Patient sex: M
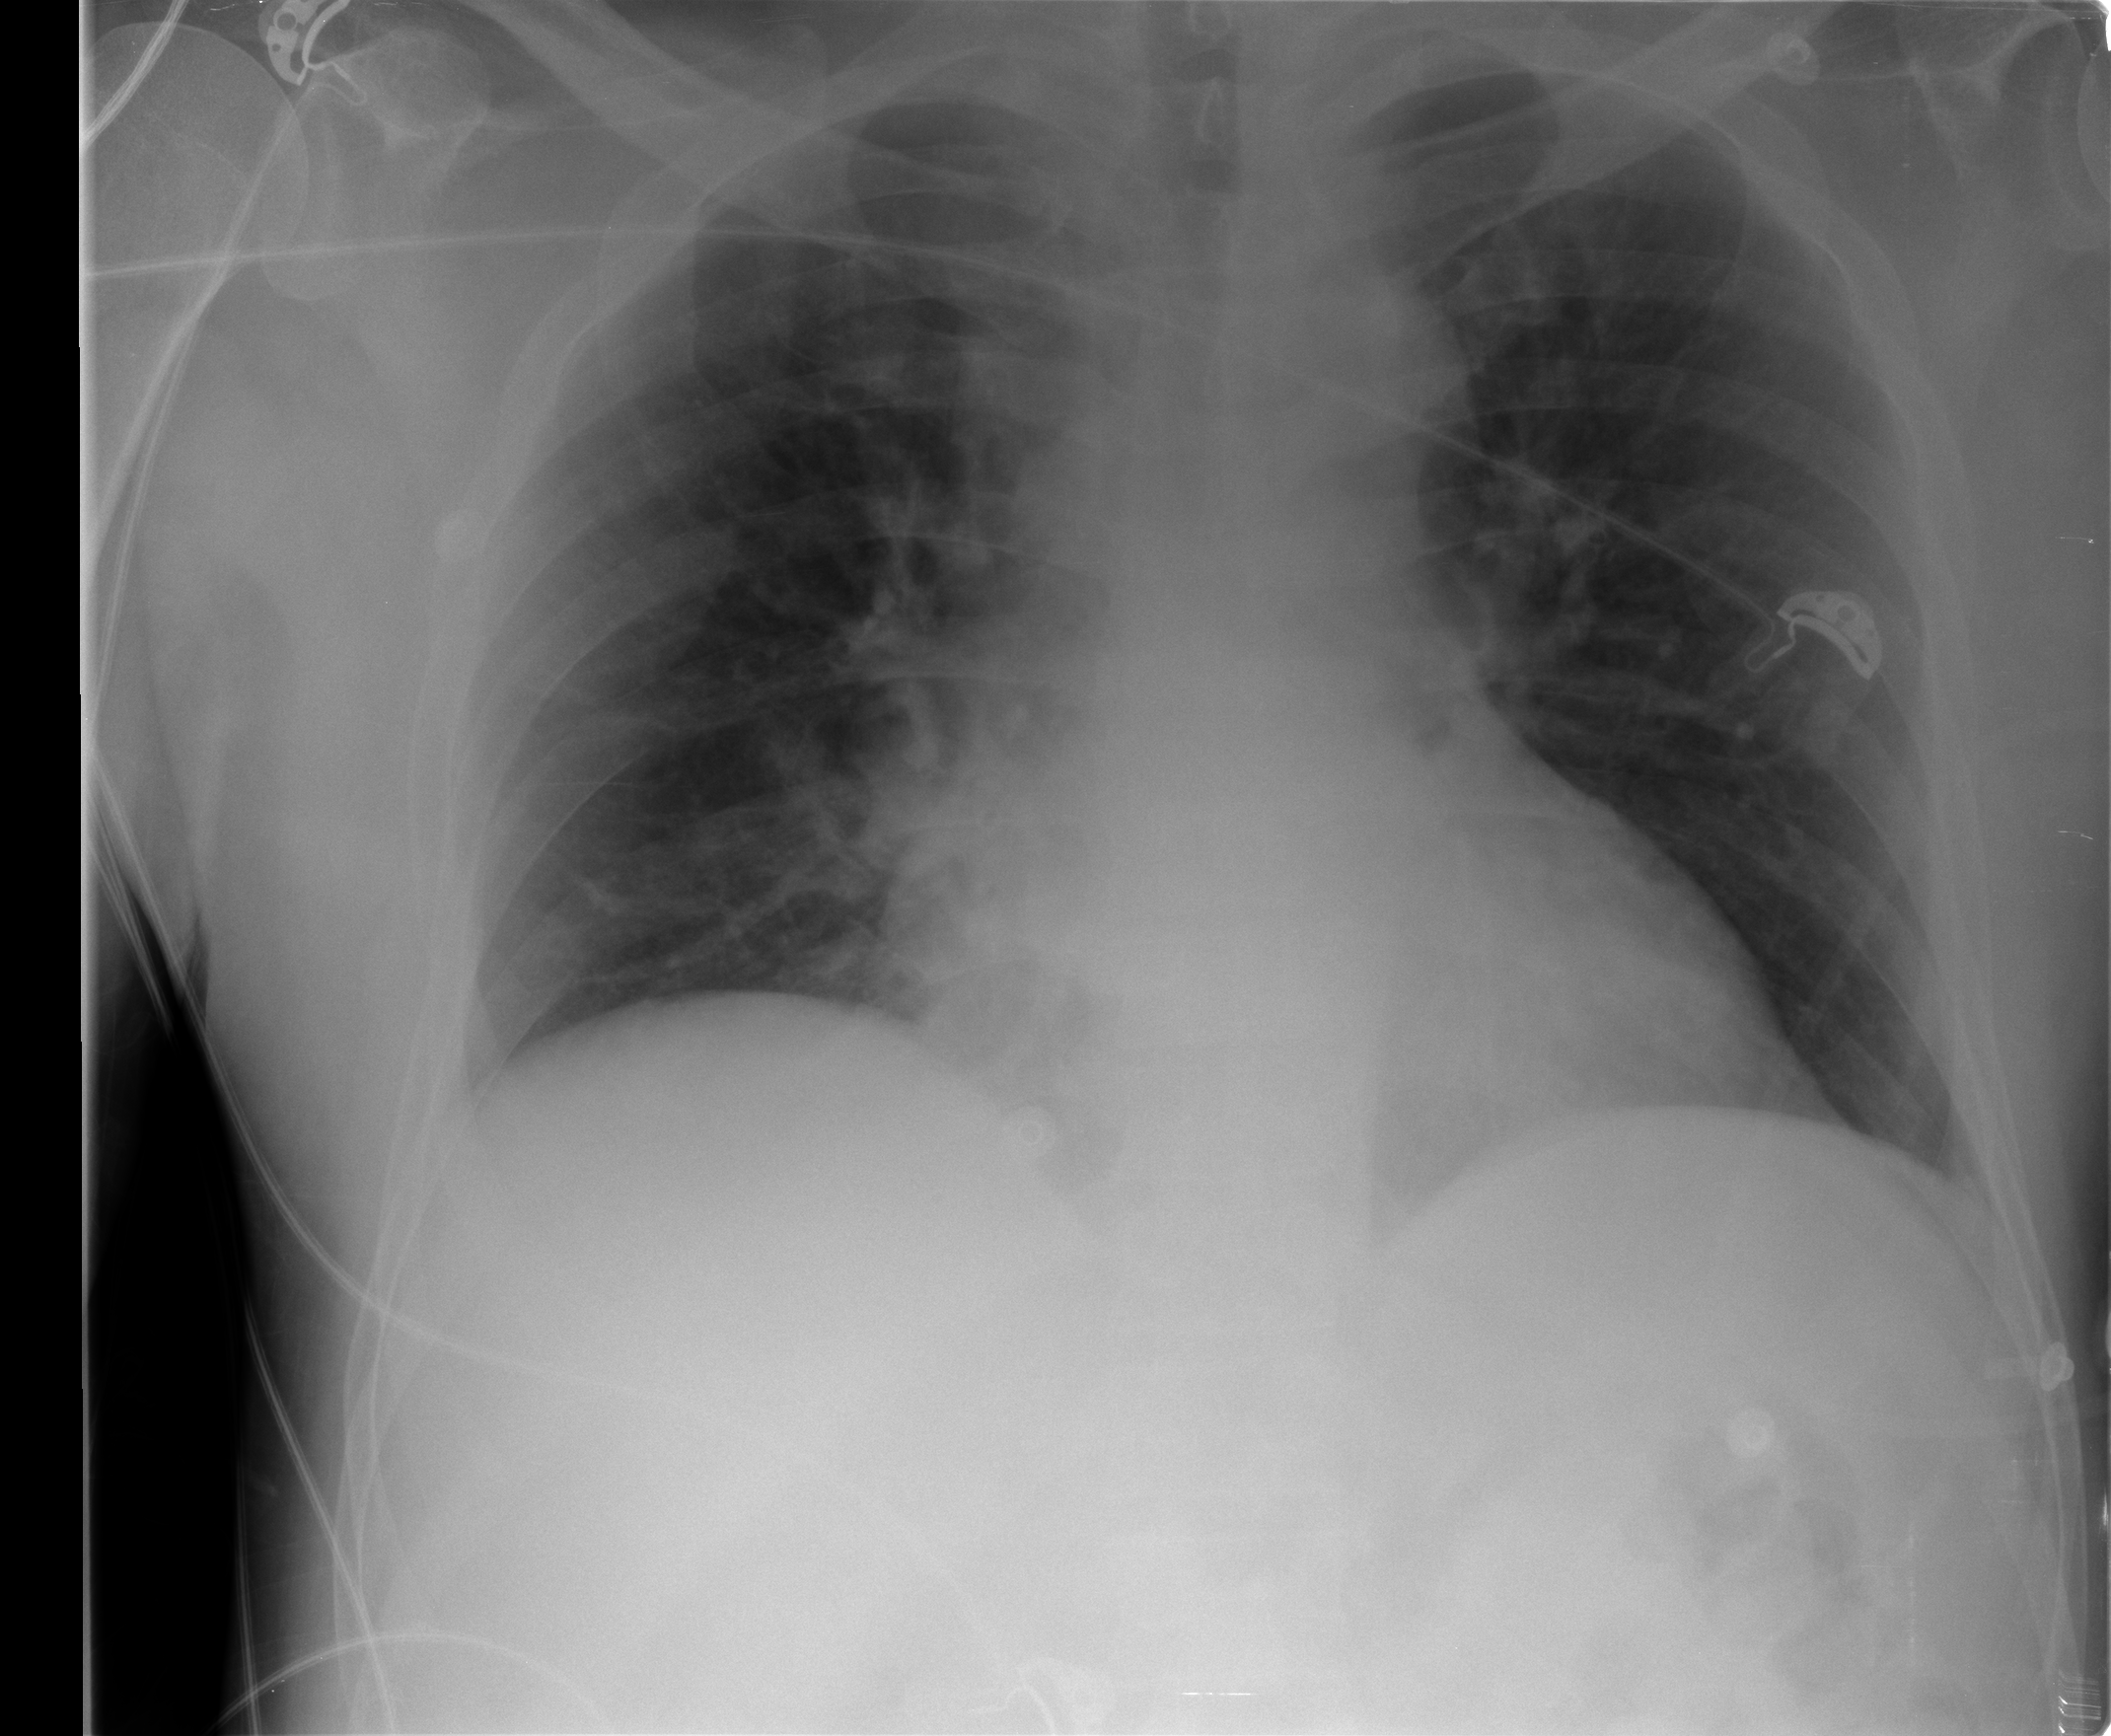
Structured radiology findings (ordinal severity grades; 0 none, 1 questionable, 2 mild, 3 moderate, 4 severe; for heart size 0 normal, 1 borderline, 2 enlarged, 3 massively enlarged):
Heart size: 2
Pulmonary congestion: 2
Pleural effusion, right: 0
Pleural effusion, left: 0
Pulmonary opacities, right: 0
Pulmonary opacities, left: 0
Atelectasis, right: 0
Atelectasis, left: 0